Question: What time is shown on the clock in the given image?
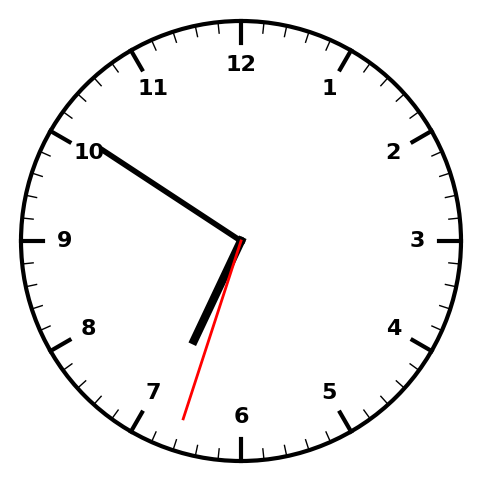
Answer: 06:50:33